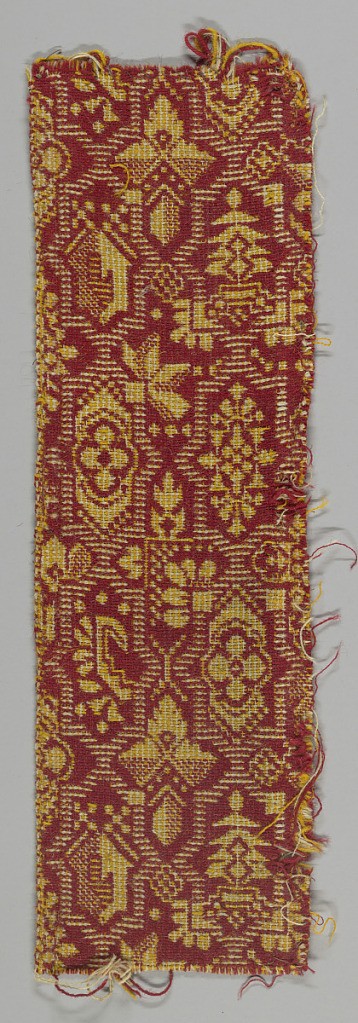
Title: Carpet fragment
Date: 1850–75
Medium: wool Technique: double cloth
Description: Allover interlocked cartouche grid containing geometric flowers and leaves in solid red and areas of red, ivory and yellow on a mixed yellow and ivory background.